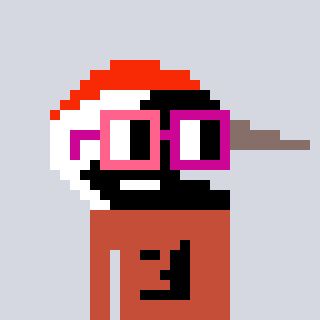
a pixel art character with square pink and red glasses, a crane-shaped head and a rust-colored body on a cool background